Field crop: maize
Growth stage: 2
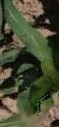
Species: maize